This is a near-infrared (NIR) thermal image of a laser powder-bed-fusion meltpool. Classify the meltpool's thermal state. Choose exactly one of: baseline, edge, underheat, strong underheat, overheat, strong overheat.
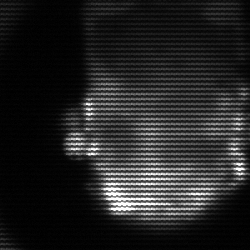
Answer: baseline